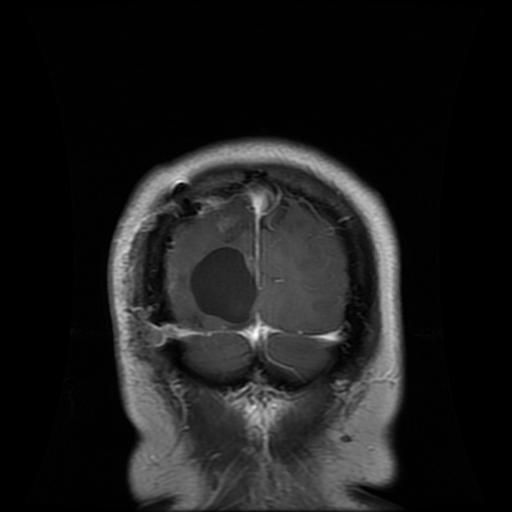
Label: glioma